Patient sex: M
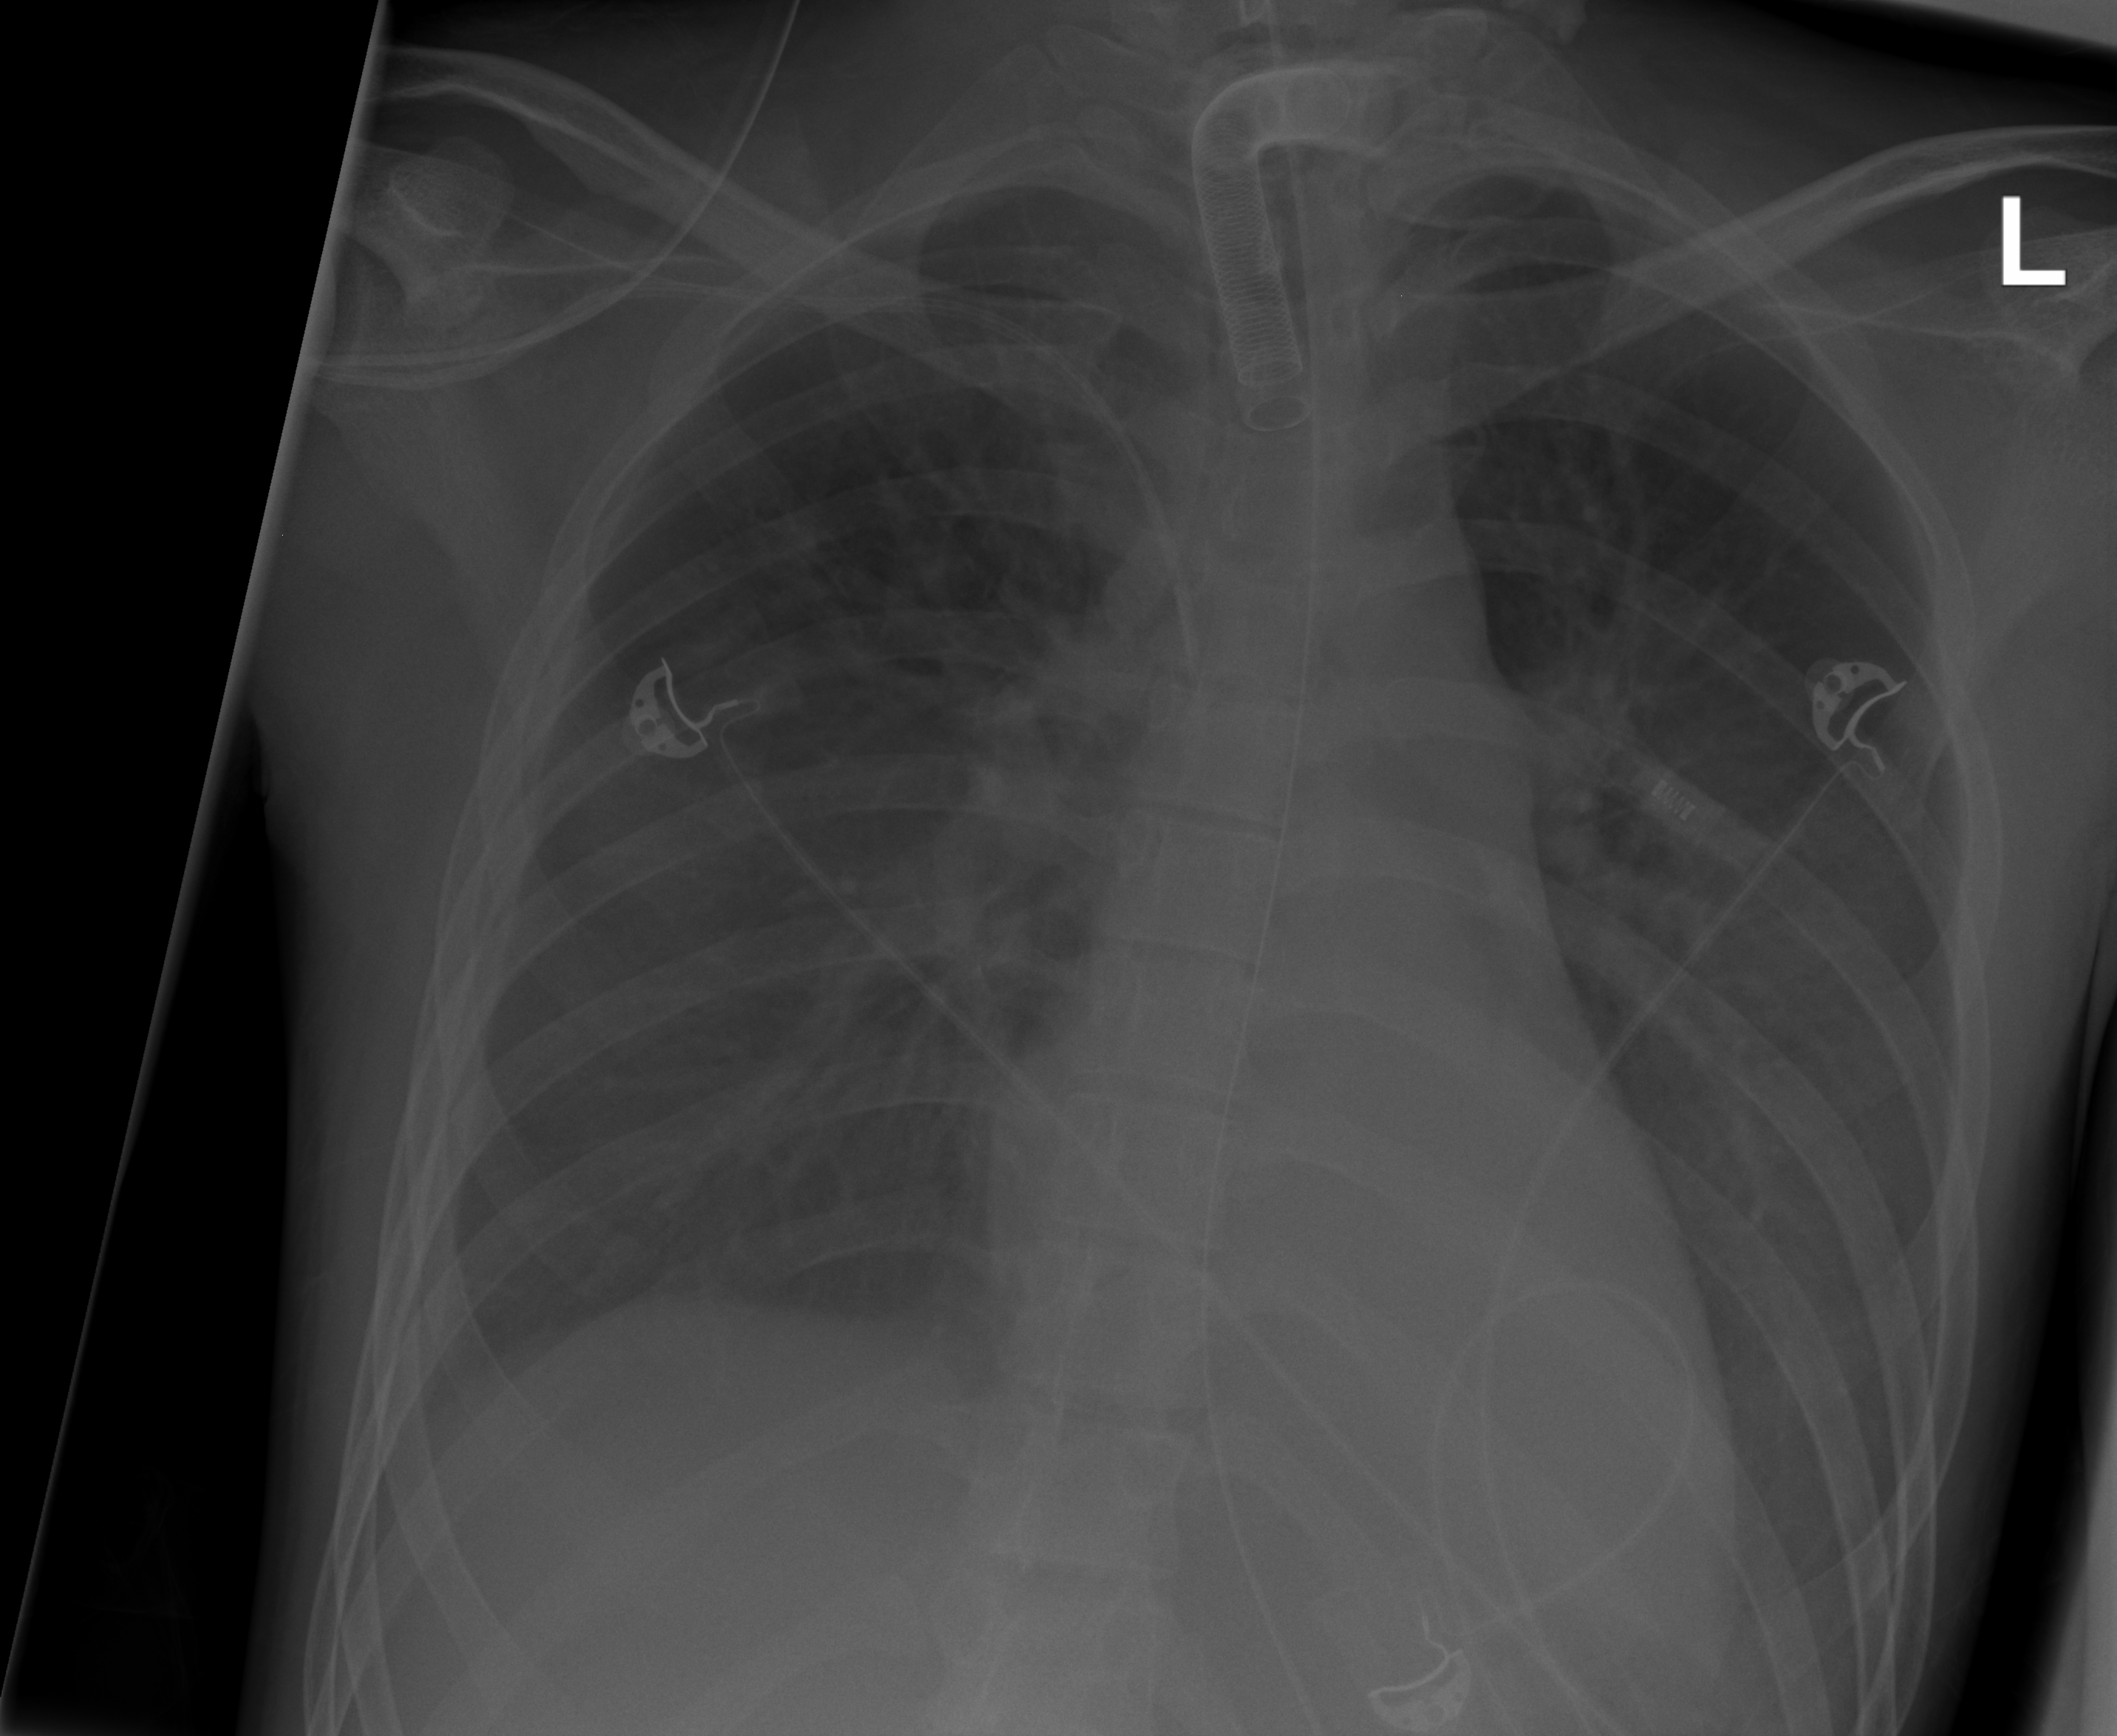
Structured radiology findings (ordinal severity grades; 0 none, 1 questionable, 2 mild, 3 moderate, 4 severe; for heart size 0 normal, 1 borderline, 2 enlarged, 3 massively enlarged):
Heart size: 0
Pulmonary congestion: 0
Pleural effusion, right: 2
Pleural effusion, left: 2
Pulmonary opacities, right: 2
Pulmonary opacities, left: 2
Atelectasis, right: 2
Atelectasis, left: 2